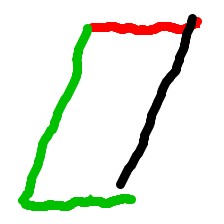
Shape: parallelogram